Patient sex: M
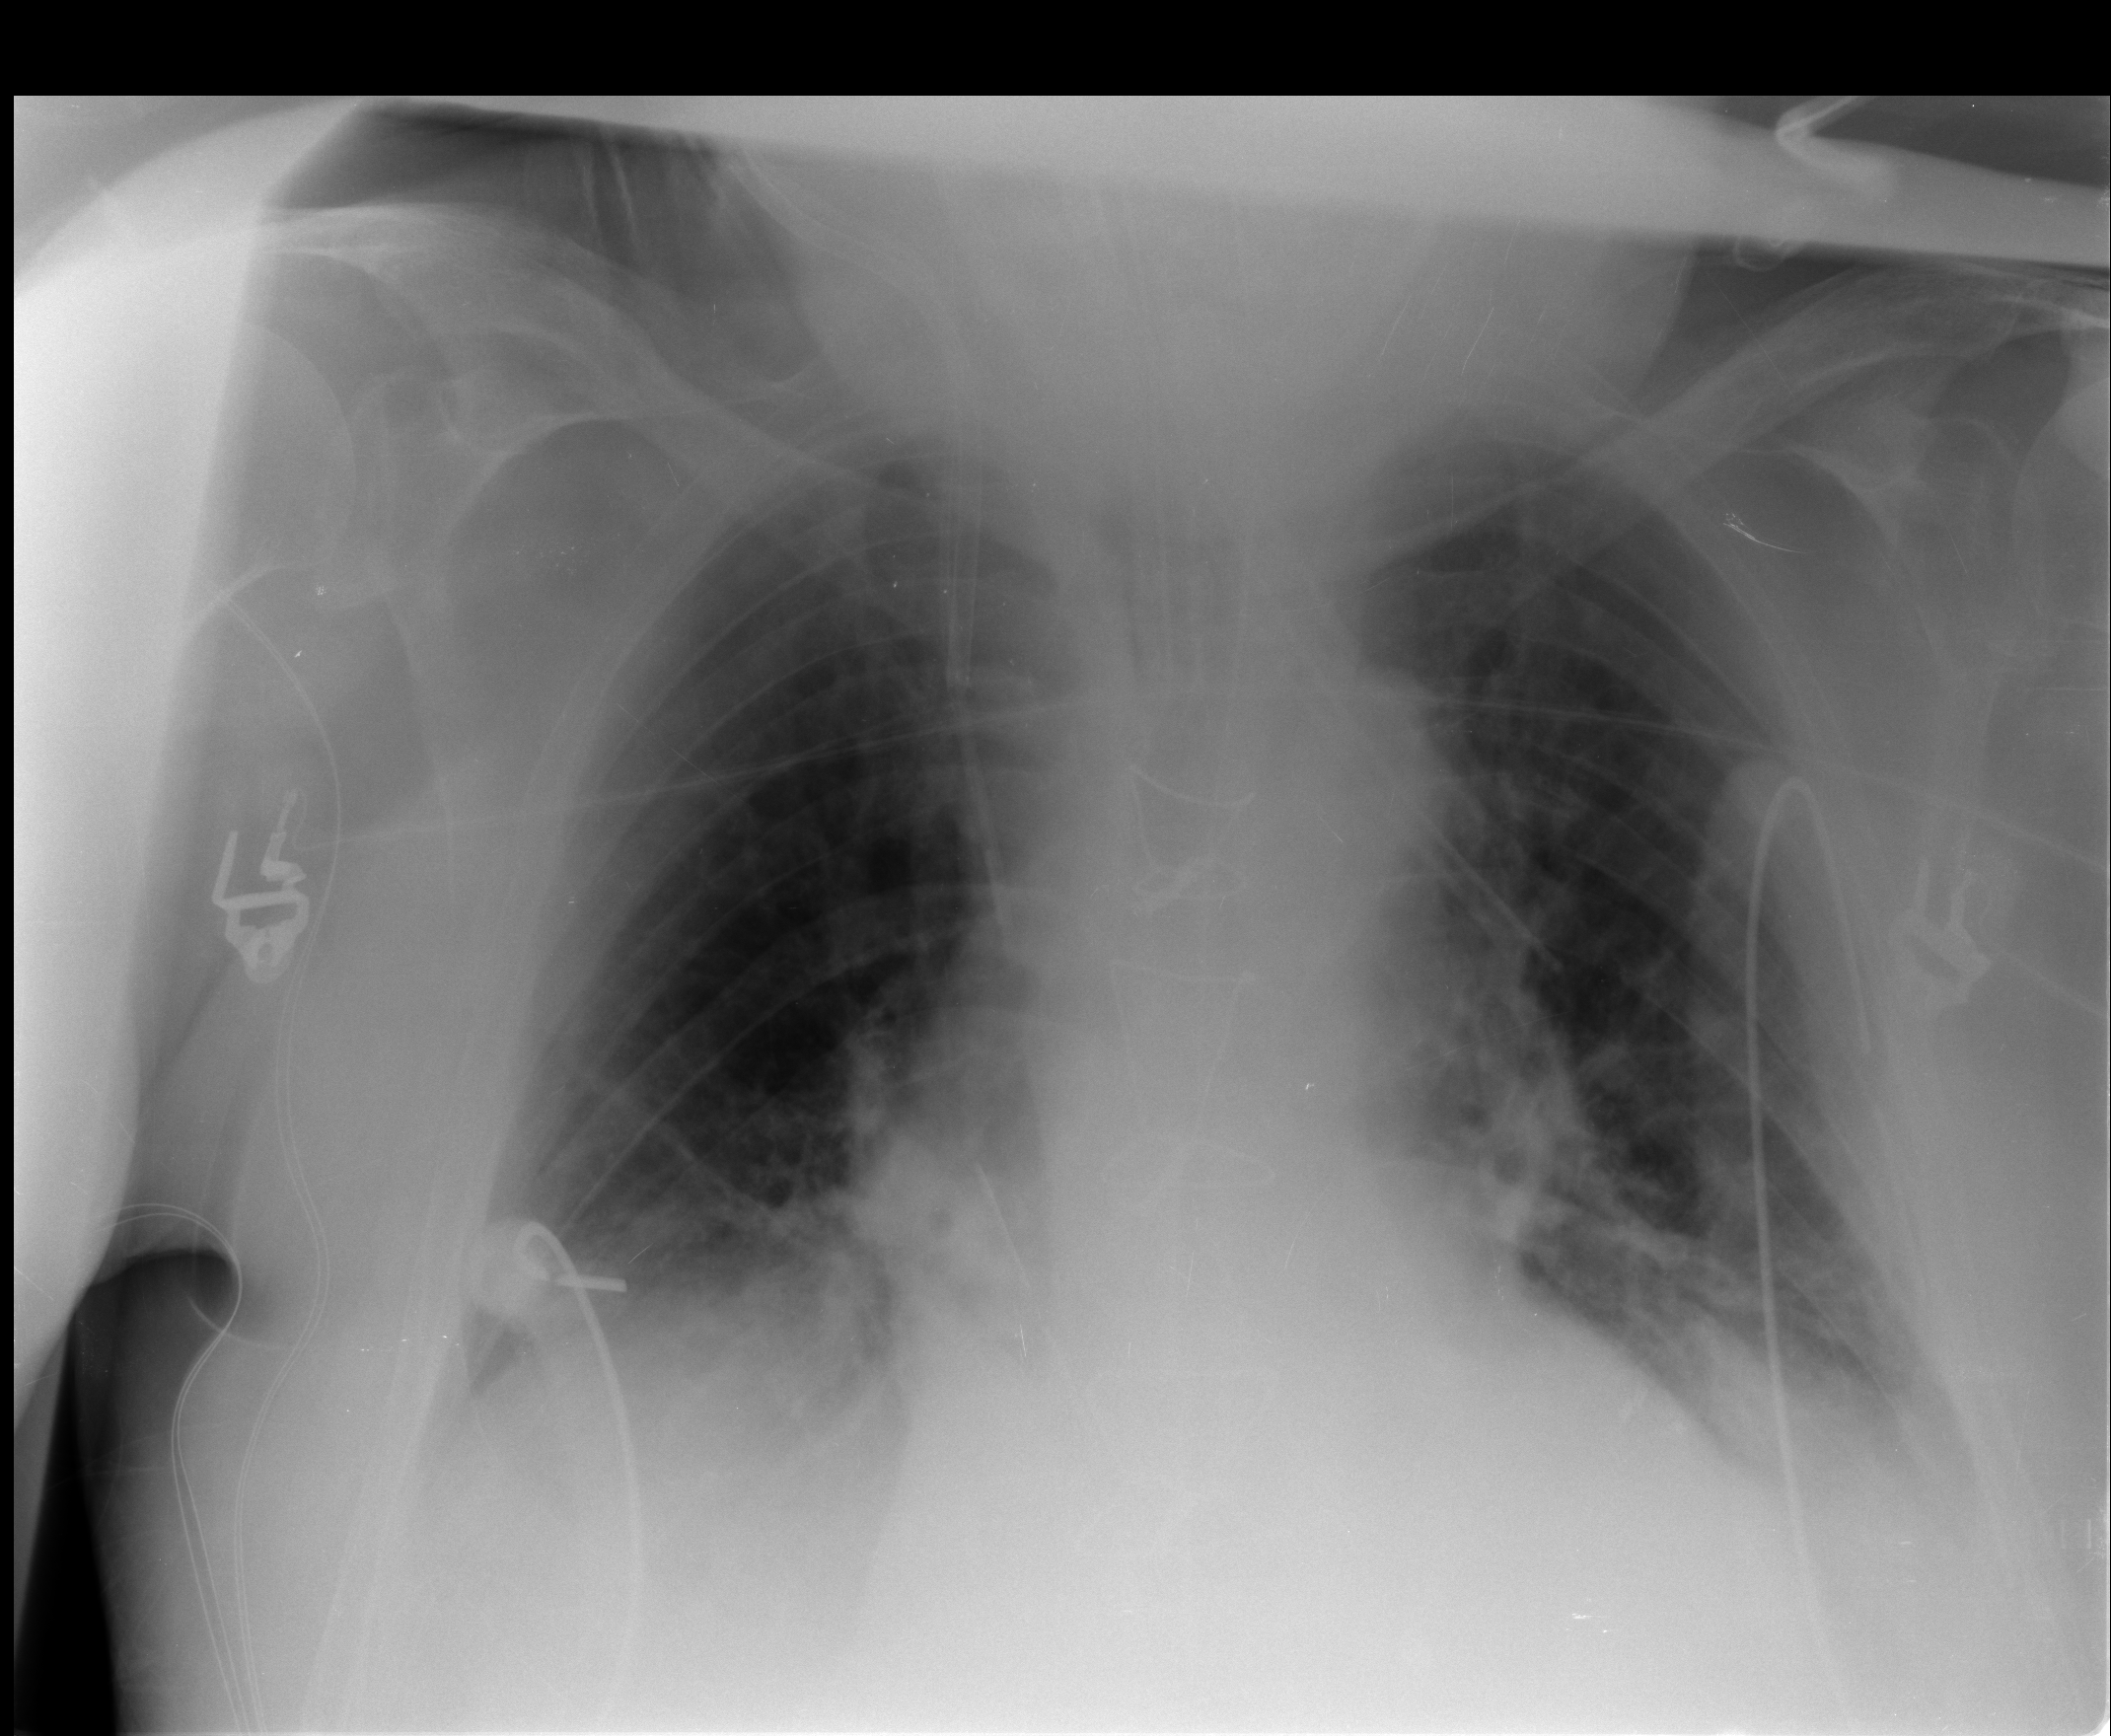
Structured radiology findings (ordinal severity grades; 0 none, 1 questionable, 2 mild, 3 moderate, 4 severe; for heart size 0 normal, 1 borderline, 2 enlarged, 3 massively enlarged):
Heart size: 2
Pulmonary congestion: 0
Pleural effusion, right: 0
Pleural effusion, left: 2
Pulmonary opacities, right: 0
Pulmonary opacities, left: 0
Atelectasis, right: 2
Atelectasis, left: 2